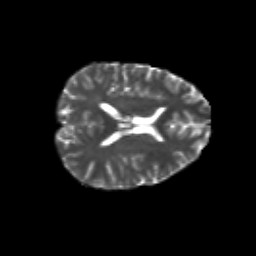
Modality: T2w
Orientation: axial
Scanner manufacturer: siemens
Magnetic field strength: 3 T
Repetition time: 6.8 s
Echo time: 0.093 s